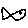
Label: fish